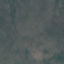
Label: HerbaceousVegetation